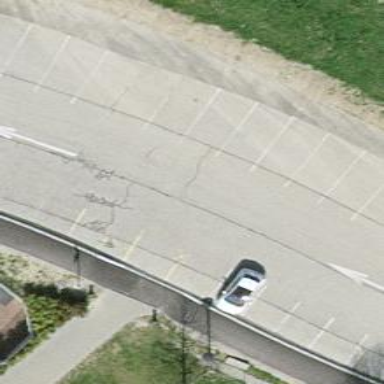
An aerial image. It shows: Road serving as parking aisle.